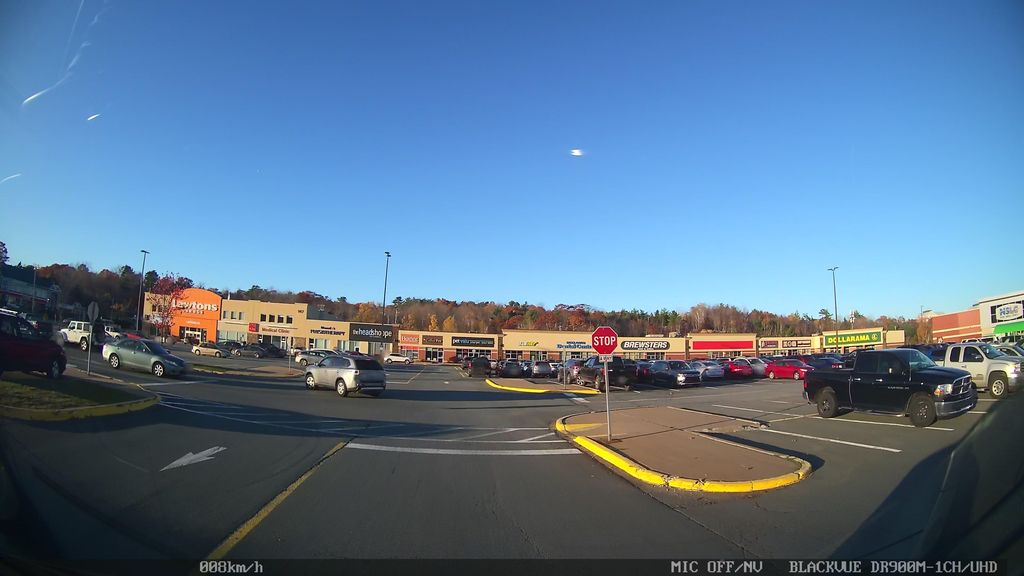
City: halifax